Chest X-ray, PA view. Patient: 37 years old, sex M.
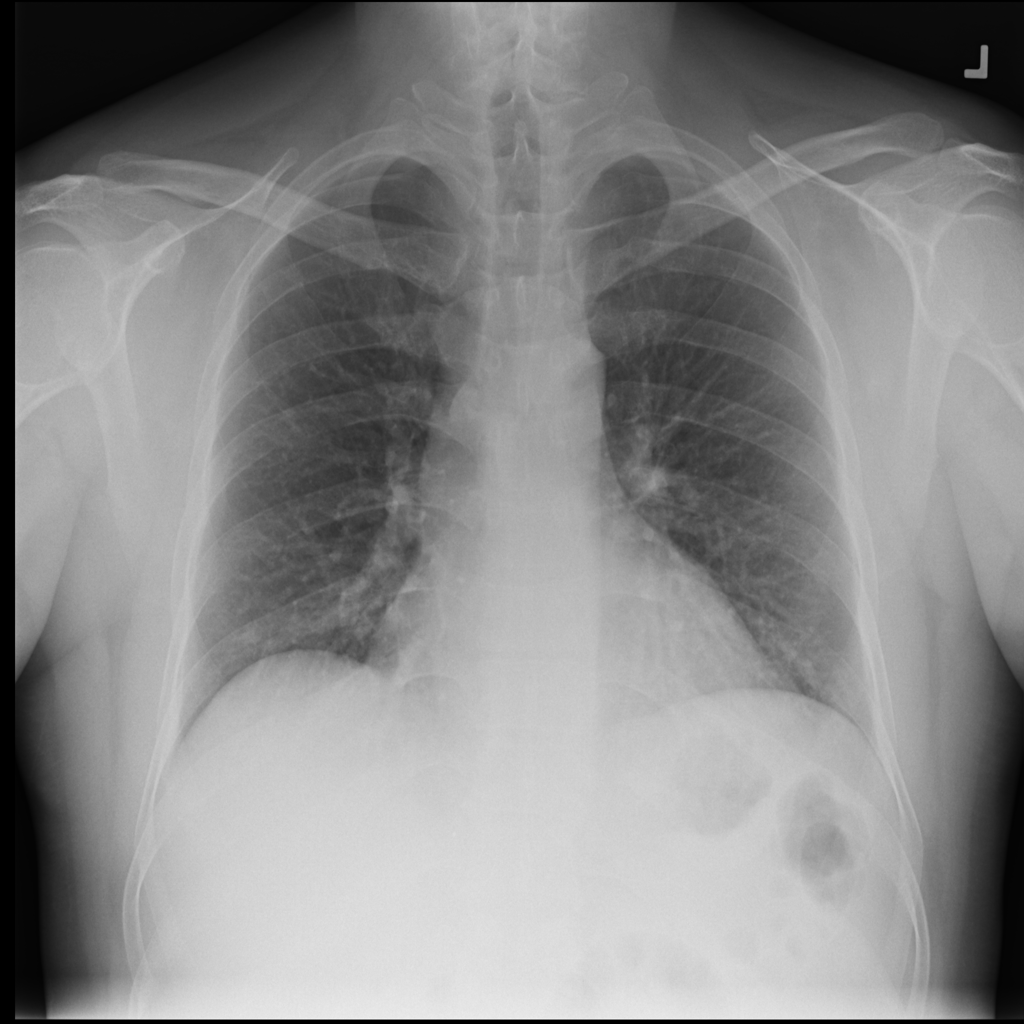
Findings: No Finding